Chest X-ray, AP view. Patient: 27 years old, sex F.
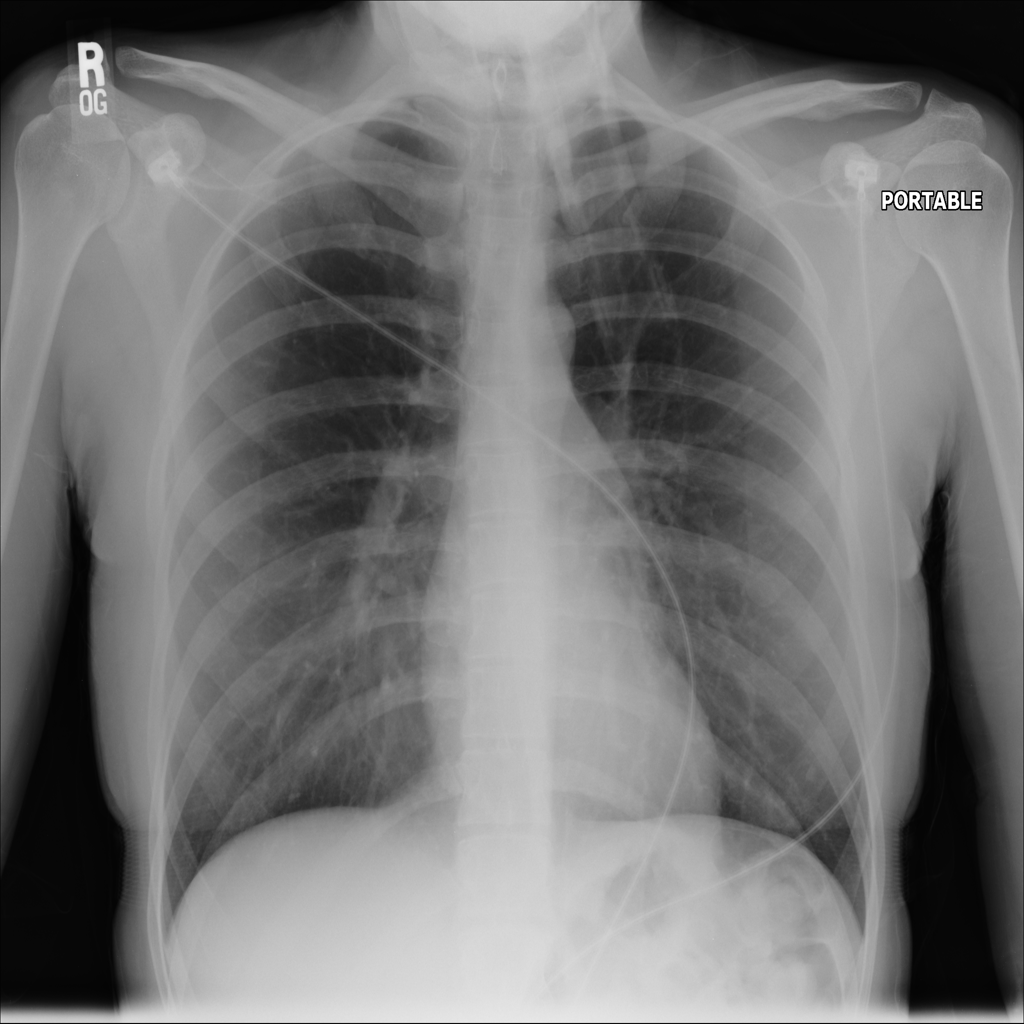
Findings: No Finding